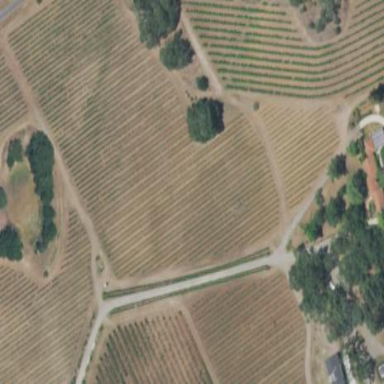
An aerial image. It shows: Vineyard growing grapes.